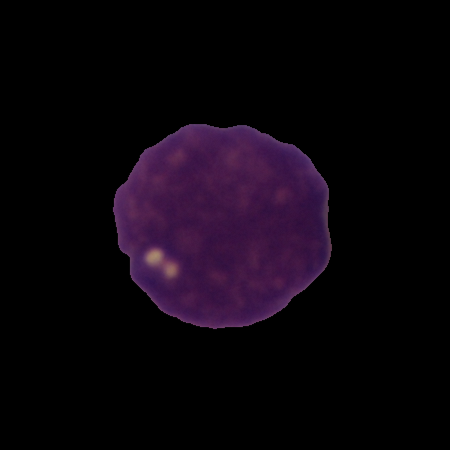
Label: cancer